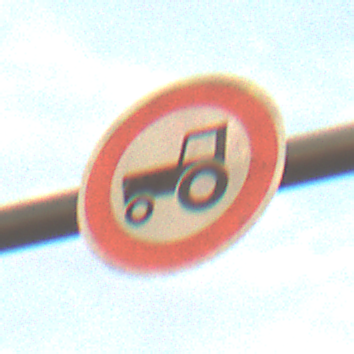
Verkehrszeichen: VerbotKraftfahrzeugeZuegeNichtSchneller25
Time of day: SunriseSunset
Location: Outdoor (Suburban)
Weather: PartlyCloudy
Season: NotSpecified
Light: Natural